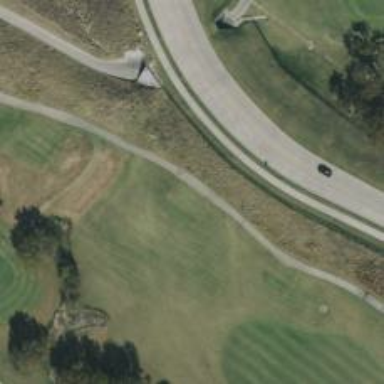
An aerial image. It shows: Golf tee.